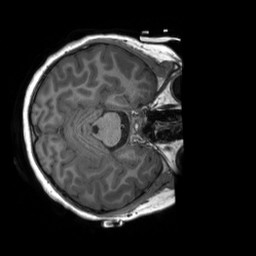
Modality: T1w
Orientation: axial
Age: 10
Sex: female
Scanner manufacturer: siemens
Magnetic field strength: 3 T
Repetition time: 2.3 s
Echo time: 0.00232 s